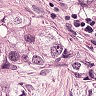
Metastatic tissue present: yes